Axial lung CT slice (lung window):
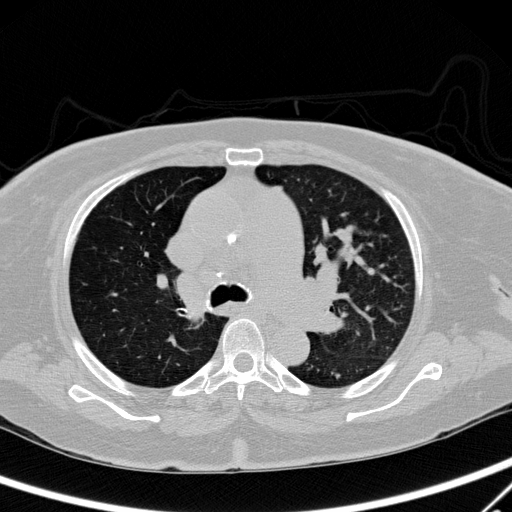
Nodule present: no